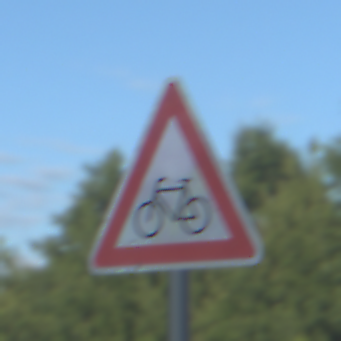
Verkehrszeichen: RadverkehrRechts
Umgebung: Outdoor, Nature
Tageszeit: MorningAfternoon
Wetter: Clear
Licht: Natural
Jahreszeit: NotSpecified
Kontrast: HighContrast